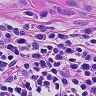
Metastatic tissue present: no